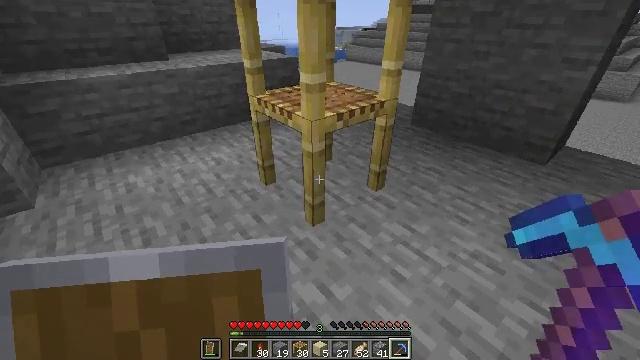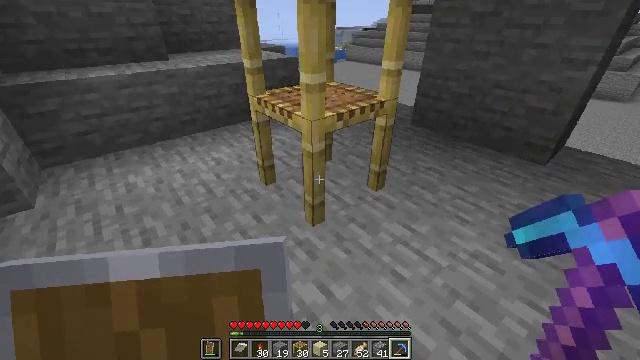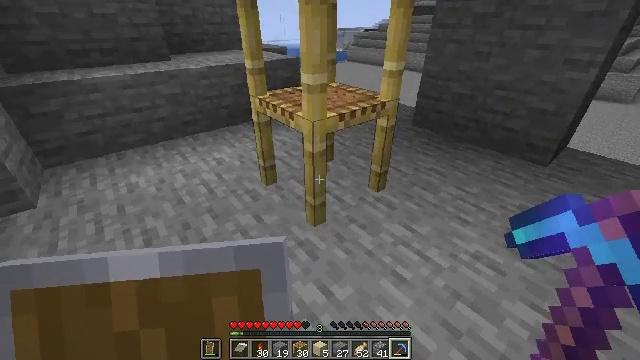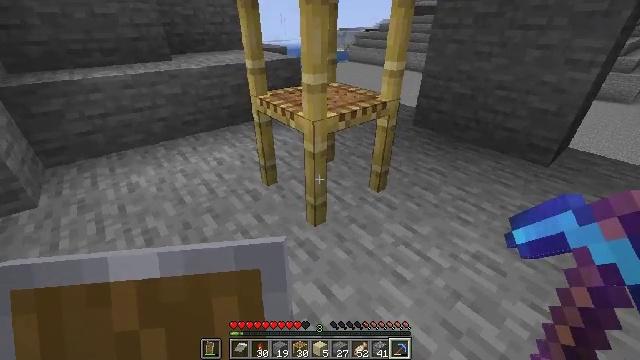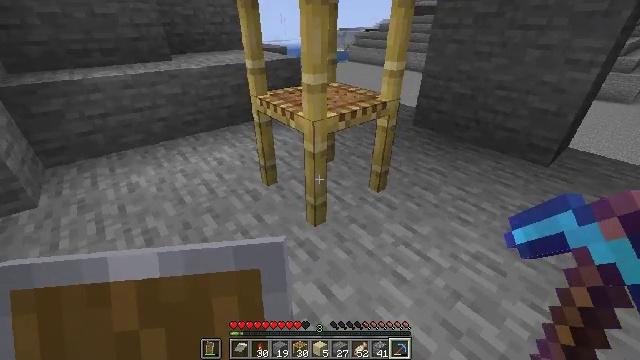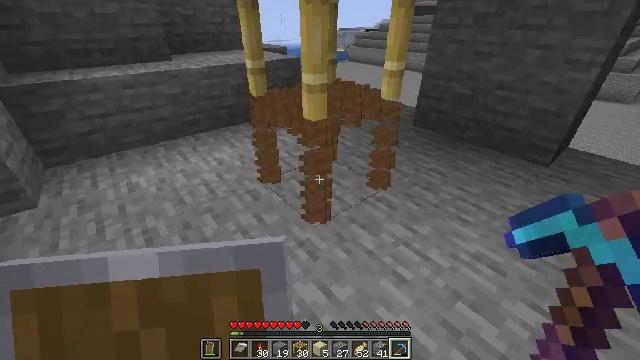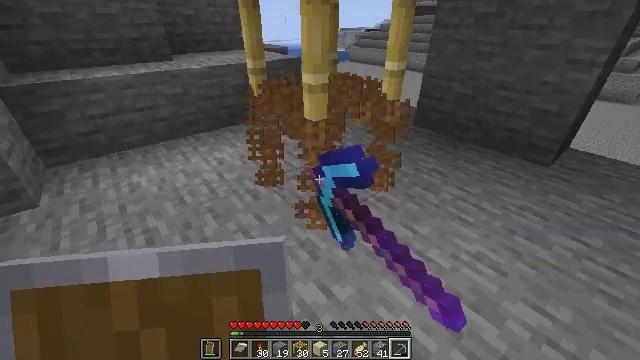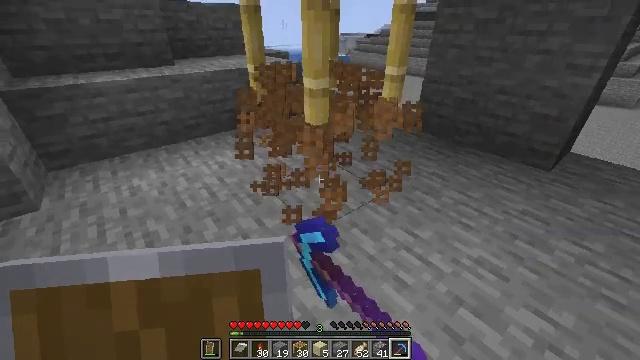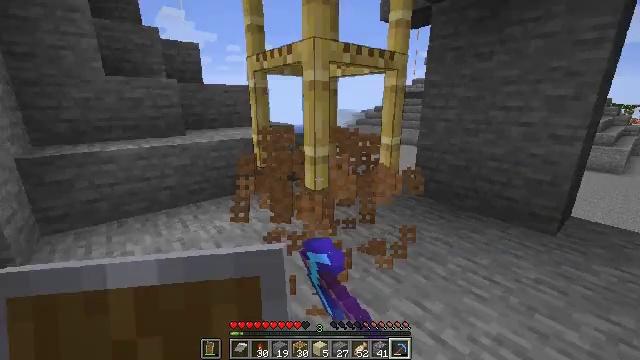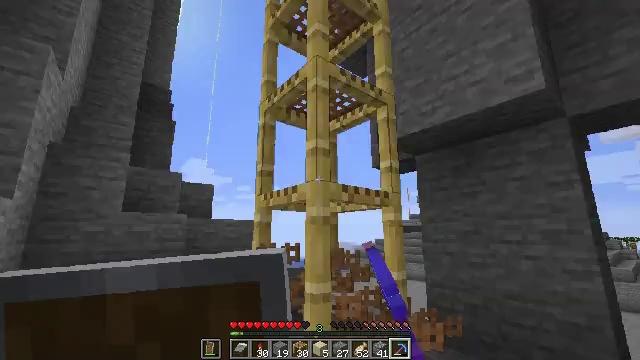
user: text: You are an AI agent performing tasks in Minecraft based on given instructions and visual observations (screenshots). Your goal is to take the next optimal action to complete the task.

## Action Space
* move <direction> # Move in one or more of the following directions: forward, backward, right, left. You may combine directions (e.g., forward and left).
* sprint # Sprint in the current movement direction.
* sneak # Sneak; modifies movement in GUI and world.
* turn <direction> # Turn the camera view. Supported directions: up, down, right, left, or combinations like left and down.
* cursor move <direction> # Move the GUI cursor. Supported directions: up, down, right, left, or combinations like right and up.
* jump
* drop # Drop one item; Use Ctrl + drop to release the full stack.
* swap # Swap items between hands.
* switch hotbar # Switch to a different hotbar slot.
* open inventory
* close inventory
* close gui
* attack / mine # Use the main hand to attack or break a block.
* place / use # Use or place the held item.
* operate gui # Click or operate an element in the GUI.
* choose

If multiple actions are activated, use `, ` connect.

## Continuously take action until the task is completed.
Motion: motion action
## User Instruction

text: Dismantle the scaffolding.
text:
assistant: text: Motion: no_op
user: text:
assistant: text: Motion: no_op
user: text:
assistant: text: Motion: no_op
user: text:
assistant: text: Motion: no_op
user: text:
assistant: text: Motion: attack / mine
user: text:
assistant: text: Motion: attack / mine
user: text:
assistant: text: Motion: no_op
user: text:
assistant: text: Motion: turn up
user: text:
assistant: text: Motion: turn up
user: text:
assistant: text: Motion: no_op